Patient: sex M, age 72
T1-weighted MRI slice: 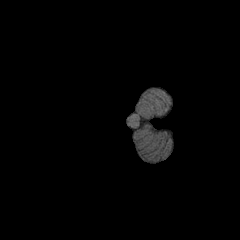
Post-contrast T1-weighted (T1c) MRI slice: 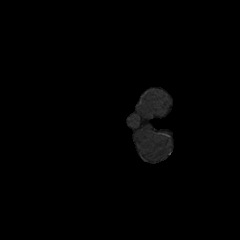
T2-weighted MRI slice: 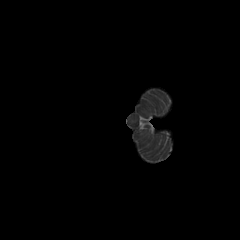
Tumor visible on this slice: no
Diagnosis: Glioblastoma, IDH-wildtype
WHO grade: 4